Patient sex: F
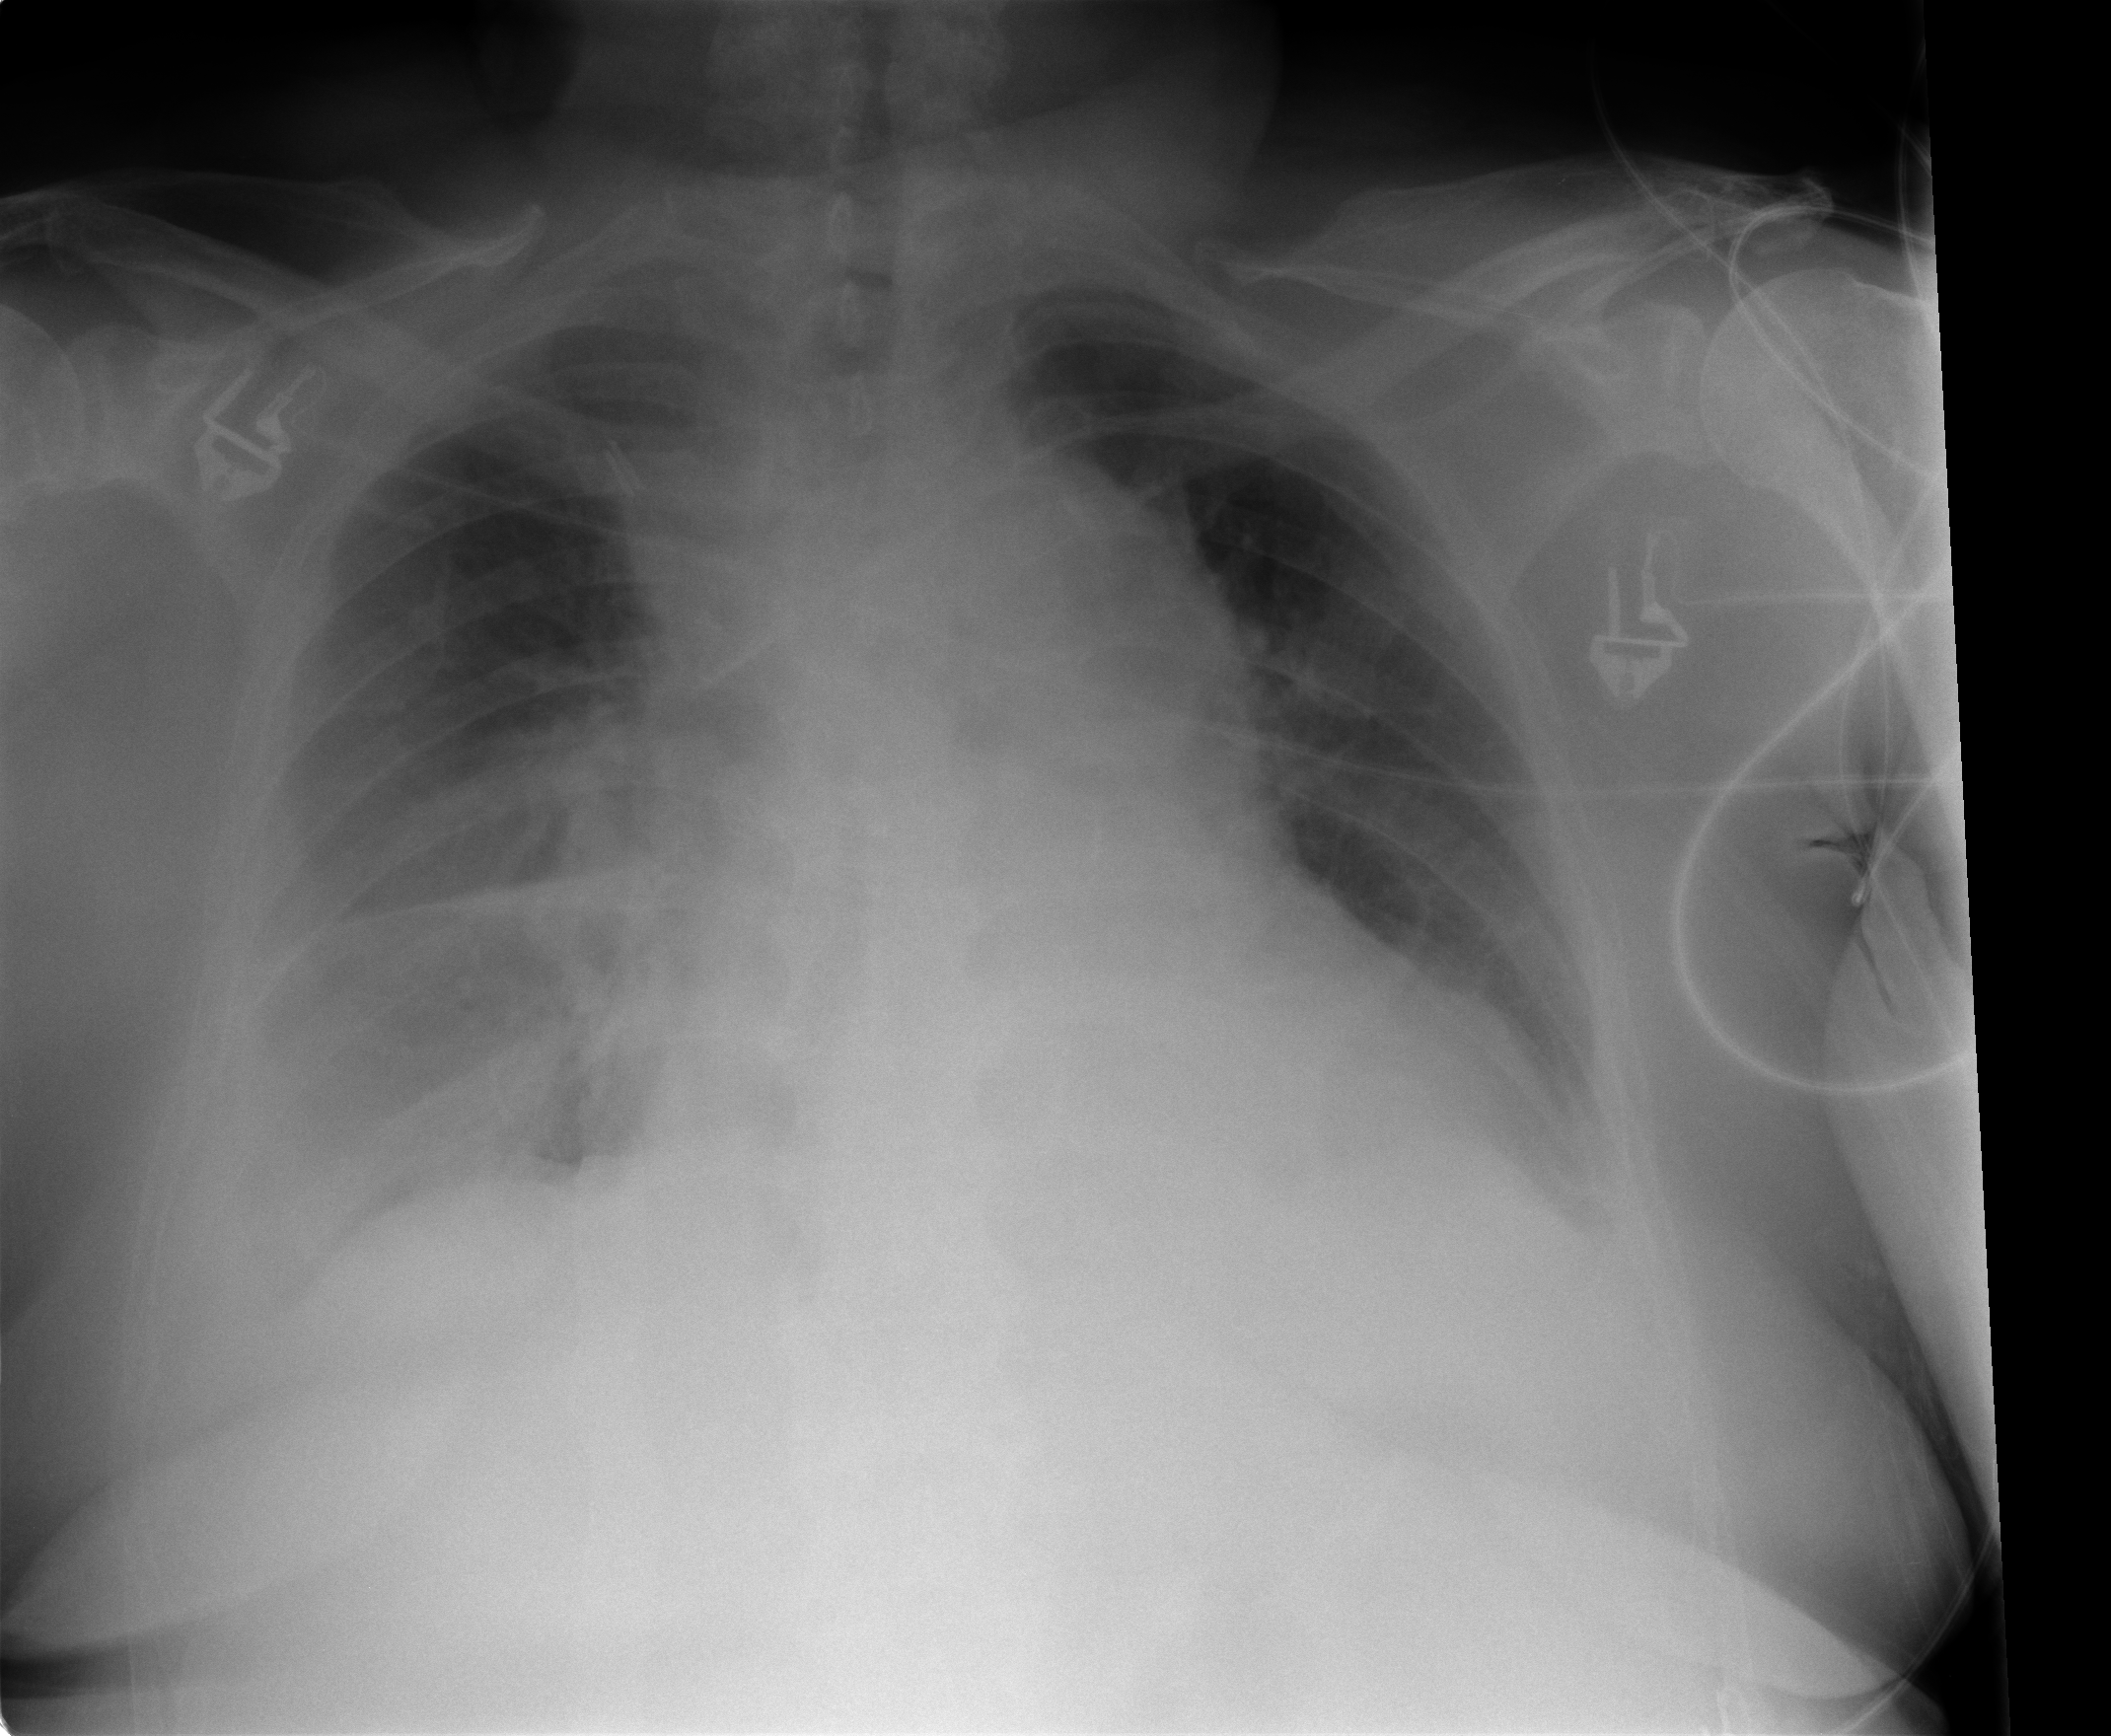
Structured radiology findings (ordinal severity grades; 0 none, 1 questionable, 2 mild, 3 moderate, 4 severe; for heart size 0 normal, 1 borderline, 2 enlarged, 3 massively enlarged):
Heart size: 2
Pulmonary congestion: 2
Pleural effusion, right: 3
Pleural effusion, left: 2
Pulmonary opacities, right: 0
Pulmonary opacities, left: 0
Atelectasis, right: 3
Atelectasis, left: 2